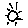
Label: sun